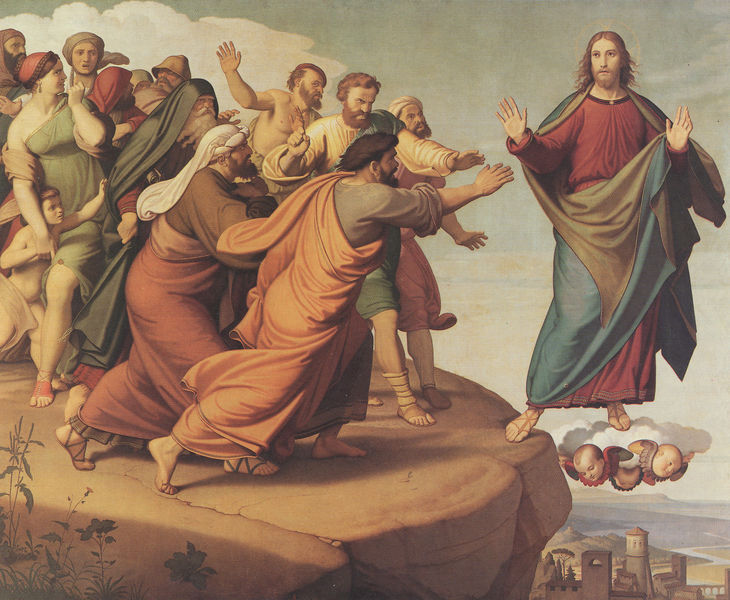
Titel: Christus entzieht sich den Verfolgern
Künstler: Friedrich Overbeck
Standort: Antwerpen
Institution: Koninklijk Museum voor Schone Kunsten
Schlagwörter: berg, blau, felsen, flügel, gemälde, hand, himmel, nackt, umhang, wolken, frauen, grün, landschaft, menschen, stadt, blumen, braun, bunt, frau, grau, köpfe, männer, gras, rot, schleier, wolke, malerei, menge, bart, bibel, falten, kleidung, mord, neues testament, stein, tod, hände, öl, hügel, gewand, mantel, kind, klassizismus, blatt, pflanzen, fliegen, kinder, turm, engel, putto, abhang, fels, romantik, angst, kopftuch, wütend, sandalen, zeigen, nazarener, klippe, ortschaft, erschrecken, moses, fuss, burg, türme, schweben, abgrund, greifen, schrecken, staunen, sandale, heiligenschein, anhänger, nimbus, christus, jesus, jesus christus, stigmata, aggressiv, sturz, erscheinung, hügeö, plateau, fresko, hänge, meute, jünger, heilig, putten, maria, magdalena, anbetung, jerusalem, putti, deutschrömer, auferstehung, aufstieg, himmelfahrt, stürzen, klassizistisch, tief, projektion, apotheose, juden, treten, apostel, wunder, overbeck, noli me tangere, verklärung, nazareth, eingel, schwebe, nachfolger, handflächen, le sueur, unnahbarkeit, nazaret, turmt, himmelfaht, crowd, nimb, chriostus